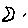
Label: moon